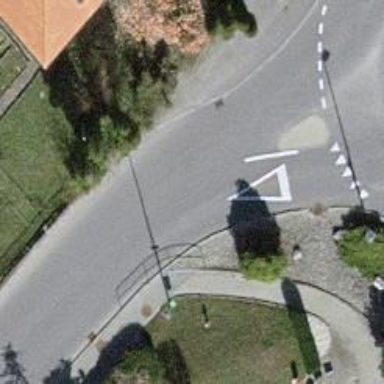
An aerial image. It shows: Secondary road with asphalt surface.